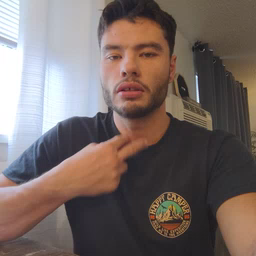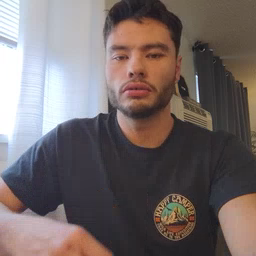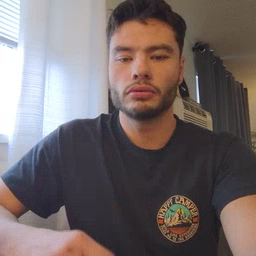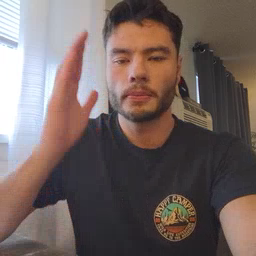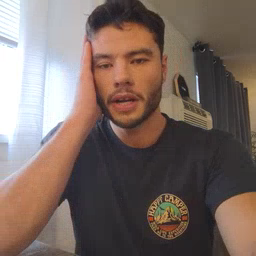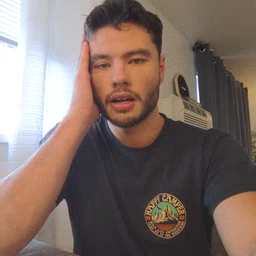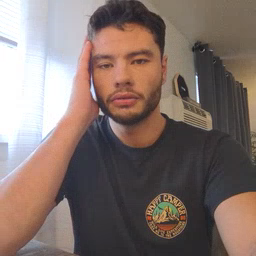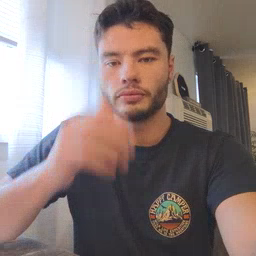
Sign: bed